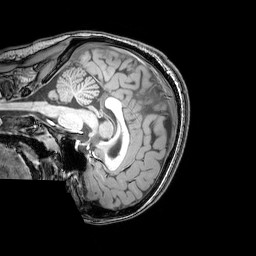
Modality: T1w
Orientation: sagittal
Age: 21
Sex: female
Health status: healthy
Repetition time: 0.081 s
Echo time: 0.037 s